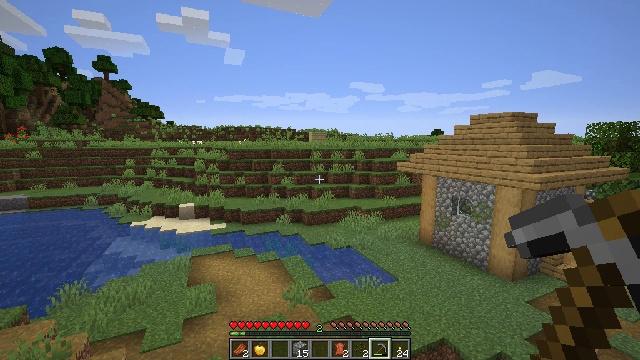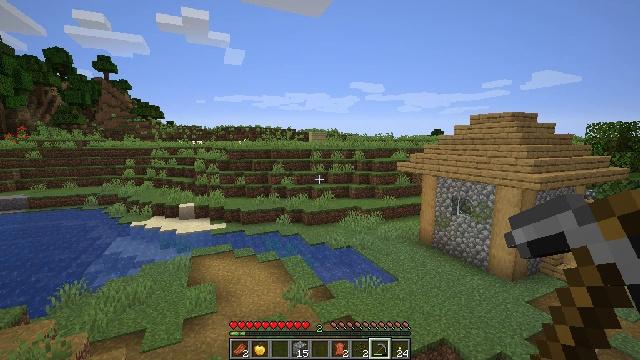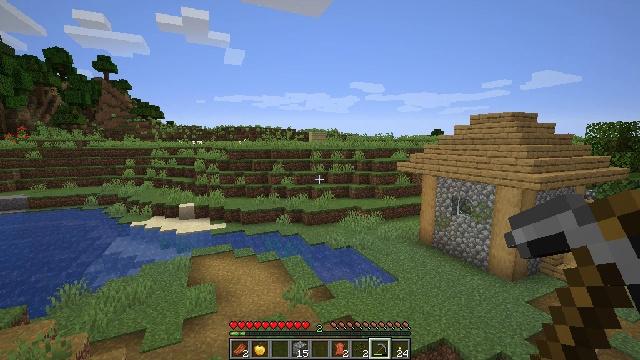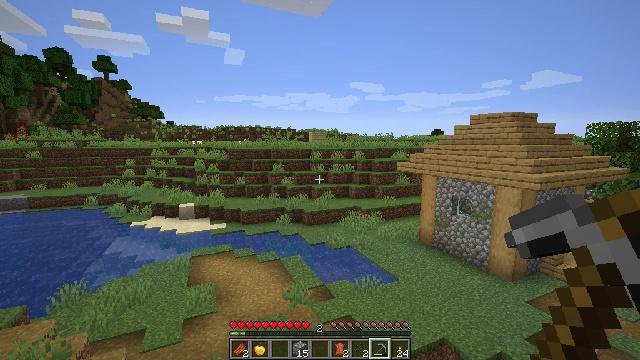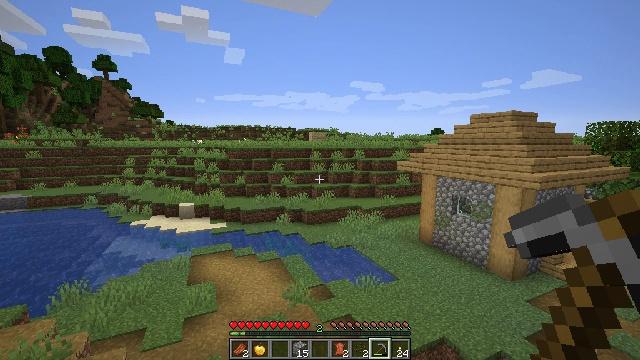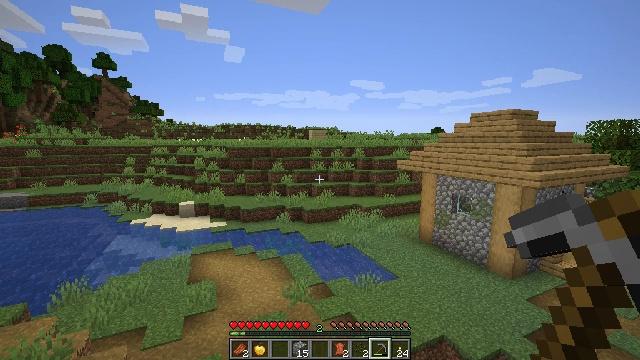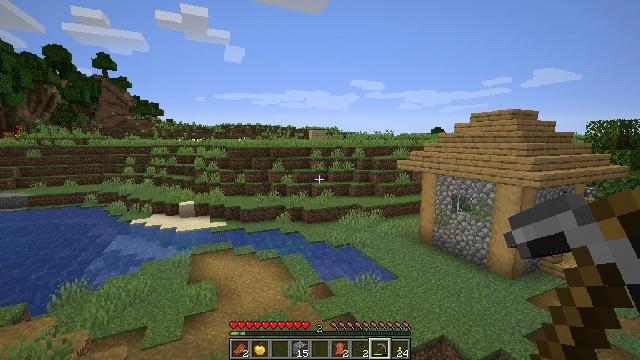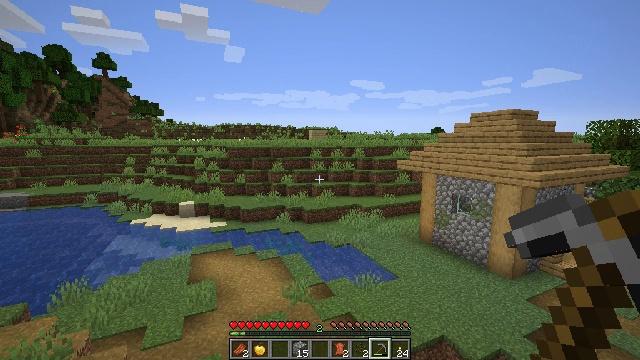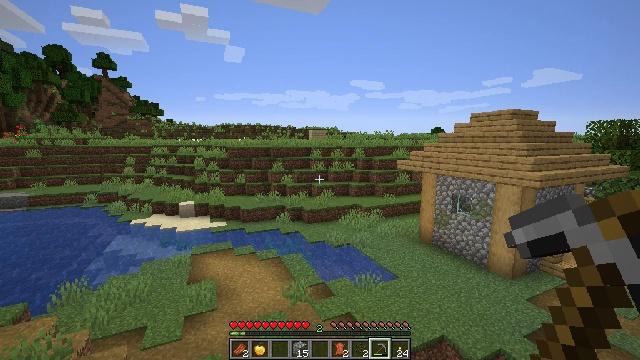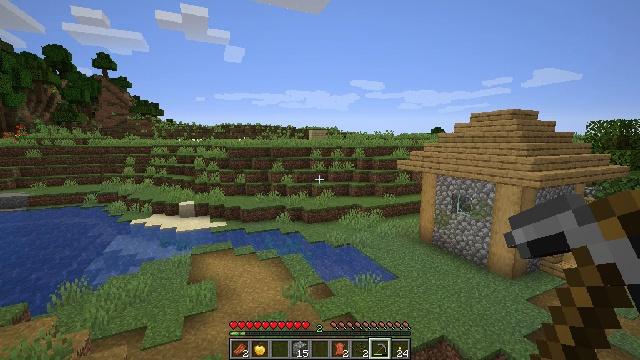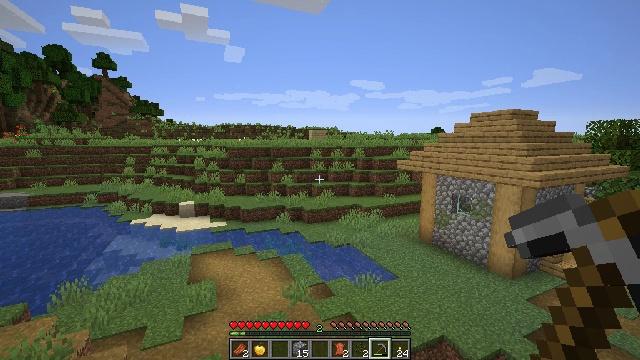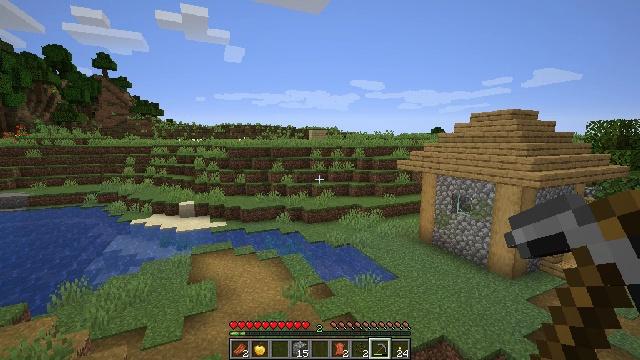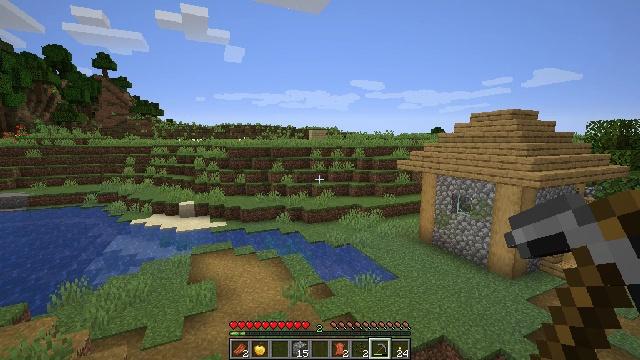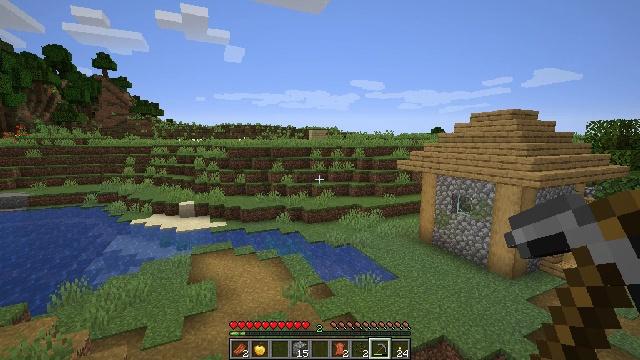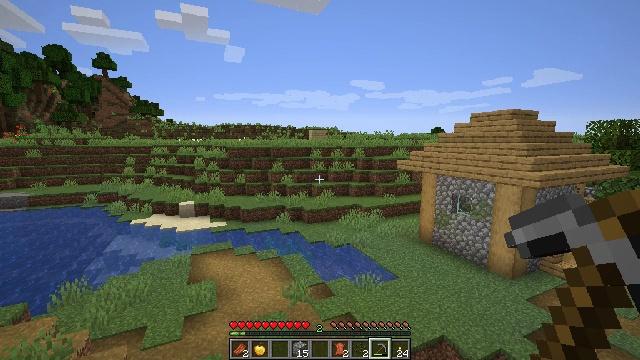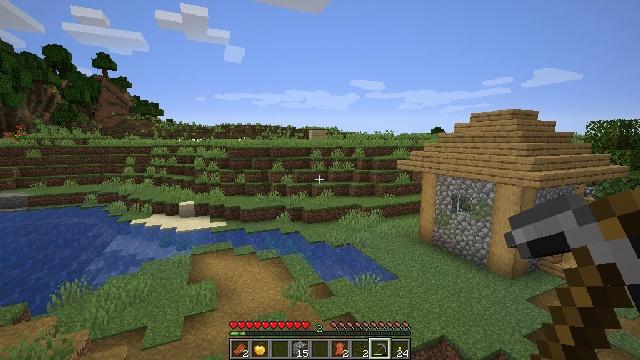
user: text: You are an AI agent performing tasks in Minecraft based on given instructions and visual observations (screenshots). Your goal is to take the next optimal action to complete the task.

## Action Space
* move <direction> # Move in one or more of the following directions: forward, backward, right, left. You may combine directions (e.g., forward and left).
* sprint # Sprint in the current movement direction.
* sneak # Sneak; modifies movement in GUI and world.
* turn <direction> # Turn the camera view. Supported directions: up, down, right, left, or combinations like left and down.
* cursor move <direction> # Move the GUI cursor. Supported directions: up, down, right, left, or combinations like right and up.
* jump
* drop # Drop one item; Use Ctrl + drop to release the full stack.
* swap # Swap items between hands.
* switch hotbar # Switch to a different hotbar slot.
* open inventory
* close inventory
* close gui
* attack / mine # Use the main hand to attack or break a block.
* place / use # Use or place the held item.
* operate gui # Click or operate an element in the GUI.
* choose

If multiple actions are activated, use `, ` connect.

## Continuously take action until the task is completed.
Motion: motion action
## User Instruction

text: Remove the oak stairs to repurpose them.
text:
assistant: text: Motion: no_op
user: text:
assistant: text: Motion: no_op
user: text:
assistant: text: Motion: no_op
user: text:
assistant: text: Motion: no_op
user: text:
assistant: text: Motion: no_op
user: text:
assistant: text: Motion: no_op
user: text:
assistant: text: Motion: no_op
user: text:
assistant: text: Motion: no_op
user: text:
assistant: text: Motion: no_op
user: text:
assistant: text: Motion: no_op
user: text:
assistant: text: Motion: no_op
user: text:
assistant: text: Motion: no_op
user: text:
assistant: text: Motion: no_op
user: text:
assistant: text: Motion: no_op
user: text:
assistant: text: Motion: no_op
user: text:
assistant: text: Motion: no_op
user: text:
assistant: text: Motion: no_op
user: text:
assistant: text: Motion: no_op
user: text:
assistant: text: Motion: no_op
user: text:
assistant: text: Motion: no_op
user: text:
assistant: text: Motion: no_op
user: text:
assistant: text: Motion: no_op
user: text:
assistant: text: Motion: no_op
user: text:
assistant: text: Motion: no_op
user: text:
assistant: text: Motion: no_op
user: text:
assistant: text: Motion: no_op
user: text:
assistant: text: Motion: no_op
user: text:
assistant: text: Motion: no_op
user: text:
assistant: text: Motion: no_op
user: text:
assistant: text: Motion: turn left and down